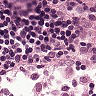
Metastatic tissue present: no